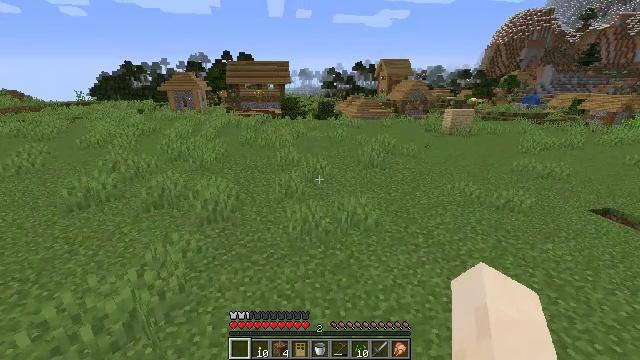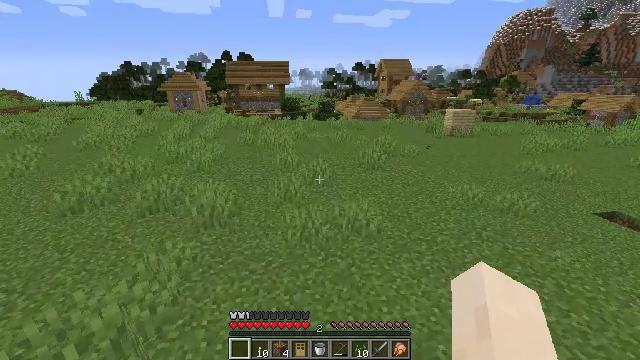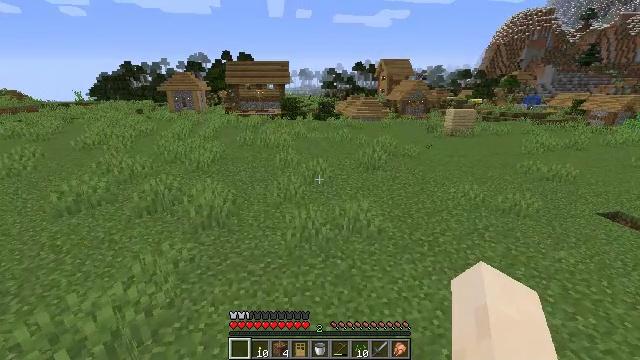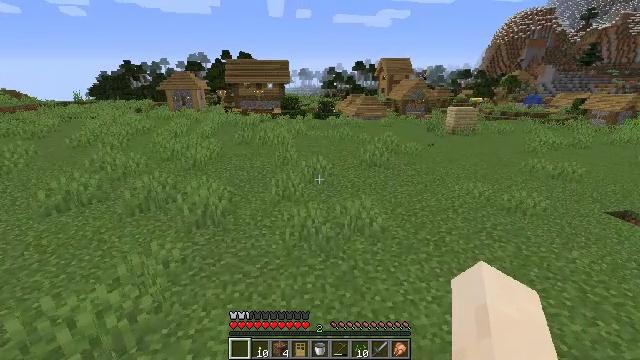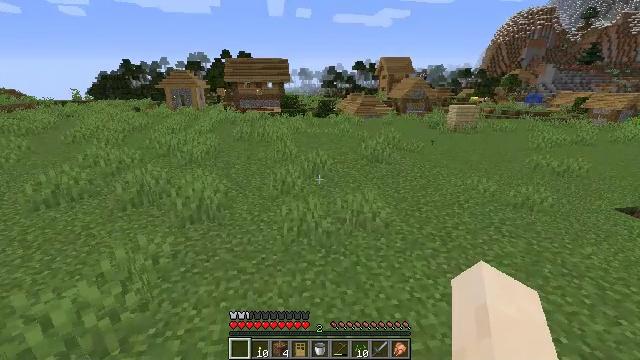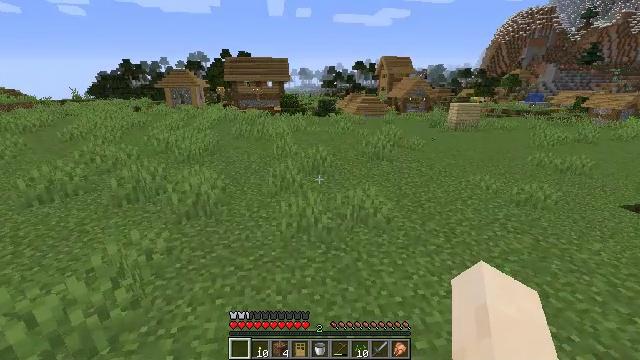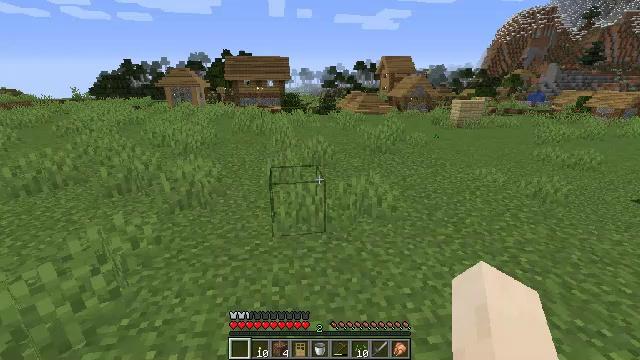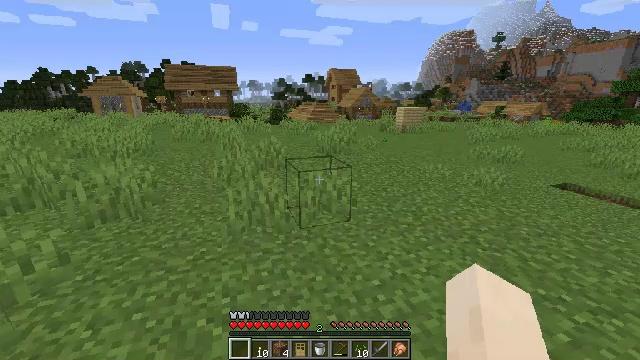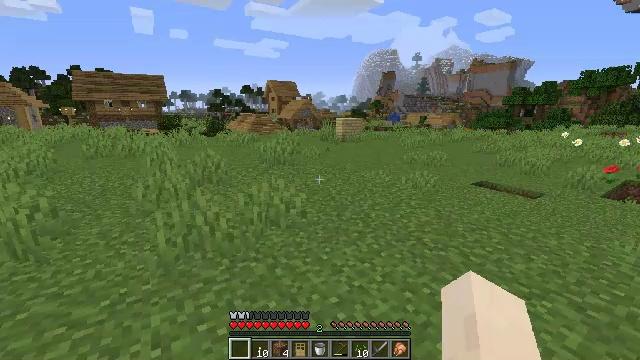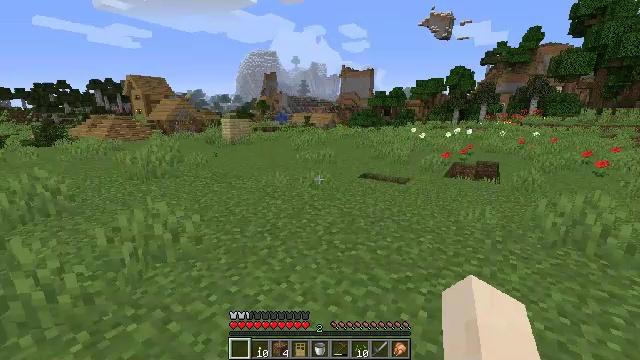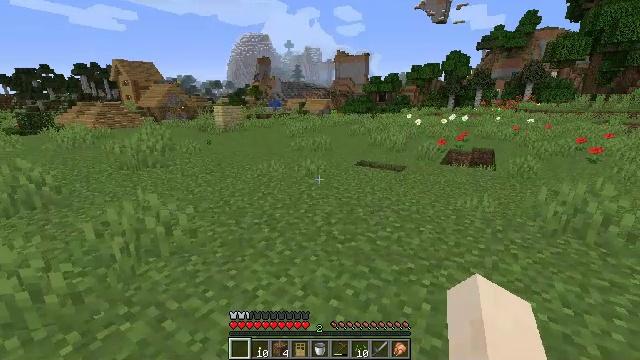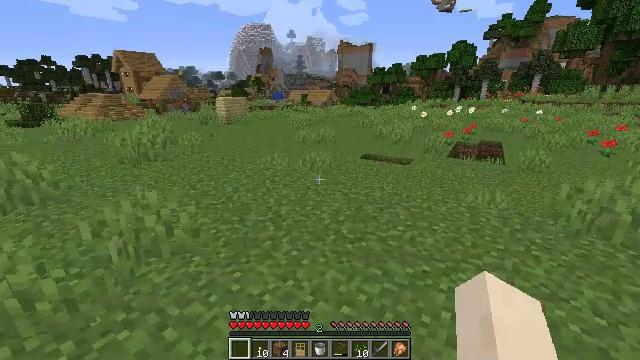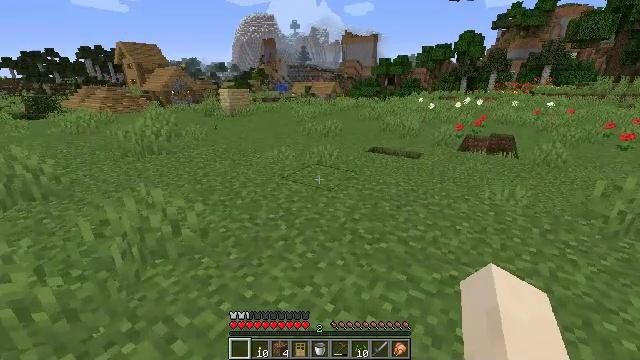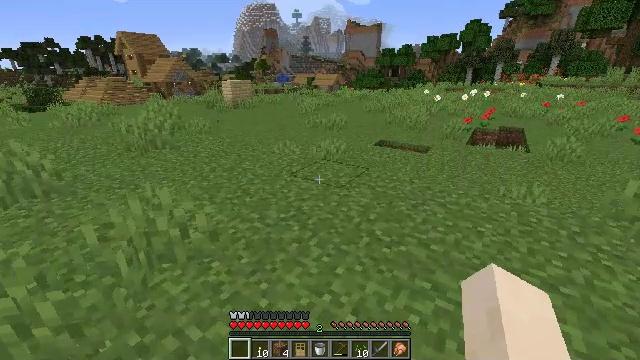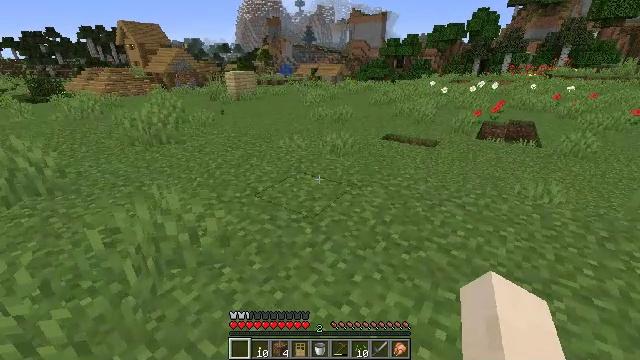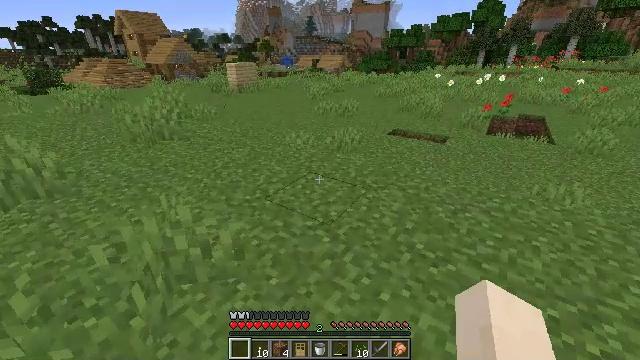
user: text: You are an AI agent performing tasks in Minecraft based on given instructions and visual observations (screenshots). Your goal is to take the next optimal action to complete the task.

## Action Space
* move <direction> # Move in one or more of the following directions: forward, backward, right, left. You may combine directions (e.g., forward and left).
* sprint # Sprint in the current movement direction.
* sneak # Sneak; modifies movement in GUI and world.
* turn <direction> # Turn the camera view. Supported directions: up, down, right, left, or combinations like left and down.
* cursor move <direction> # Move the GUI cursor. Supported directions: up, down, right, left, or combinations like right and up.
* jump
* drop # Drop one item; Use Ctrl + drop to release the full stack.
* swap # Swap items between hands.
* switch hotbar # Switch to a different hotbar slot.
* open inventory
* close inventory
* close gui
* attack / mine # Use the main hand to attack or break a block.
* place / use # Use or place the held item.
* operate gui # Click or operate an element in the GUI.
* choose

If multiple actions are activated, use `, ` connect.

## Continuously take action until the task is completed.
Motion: motion action
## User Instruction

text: Mine the oak fence gate.
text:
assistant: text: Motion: move forward
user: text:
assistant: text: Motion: move forward
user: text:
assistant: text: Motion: move forward
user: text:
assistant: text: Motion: move forward
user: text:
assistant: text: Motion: move forward
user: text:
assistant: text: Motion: move forward
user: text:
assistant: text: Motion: move forward, turn right and up
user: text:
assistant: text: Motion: move forward, turn right and up
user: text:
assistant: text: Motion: move forward, turn right
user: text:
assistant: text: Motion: move forward, turn right and down
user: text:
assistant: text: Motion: move forward and move left, turn down
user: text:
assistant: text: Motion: move forward and move left, turn down
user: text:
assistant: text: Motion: move forward and move left, turn down
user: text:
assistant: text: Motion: move forward and move left, turn down
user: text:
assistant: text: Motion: move forward and move left, turn down
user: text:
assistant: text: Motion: move forward and move left
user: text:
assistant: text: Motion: move forward and move left
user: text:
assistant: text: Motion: move forward and move left
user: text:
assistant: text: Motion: move forward and move left
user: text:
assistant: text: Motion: move forward and move left
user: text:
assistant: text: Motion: move forward and move left
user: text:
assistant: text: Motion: move forward and move left
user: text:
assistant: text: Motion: move forward and move left
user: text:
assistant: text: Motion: move forward and move left
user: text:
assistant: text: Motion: move forward and move left
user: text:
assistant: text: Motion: move forward and move left
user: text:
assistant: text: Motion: move forward and move left
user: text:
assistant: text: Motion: move forward
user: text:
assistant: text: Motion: move forward
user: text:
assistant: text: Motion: move forward